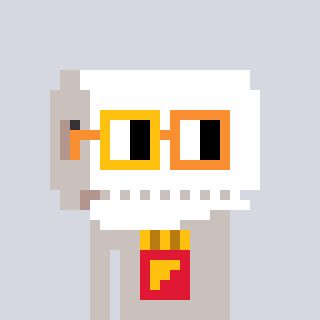
a pixel art character with square yellow and orange glasses, a toiletpaper-full-shaped head and a foggrey-colored body on a cool background